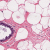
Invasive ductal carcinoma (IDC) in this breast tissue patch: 0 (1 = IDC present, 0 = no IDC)